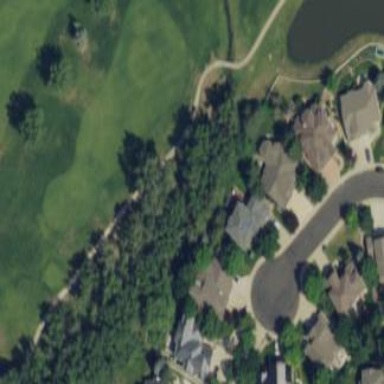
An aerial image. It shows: Picturesque scene of golf course with lateral water hazard.